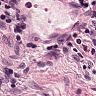
Metastatic tissue present: no